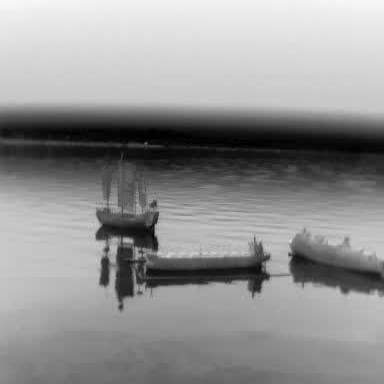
There is a sailboat in the infrared image.